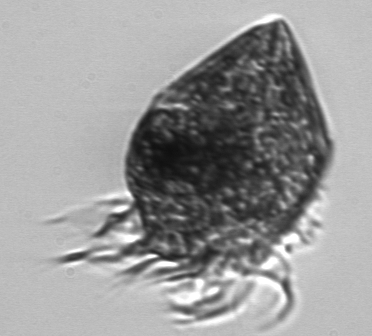
Label: Strombidium_morphotype1